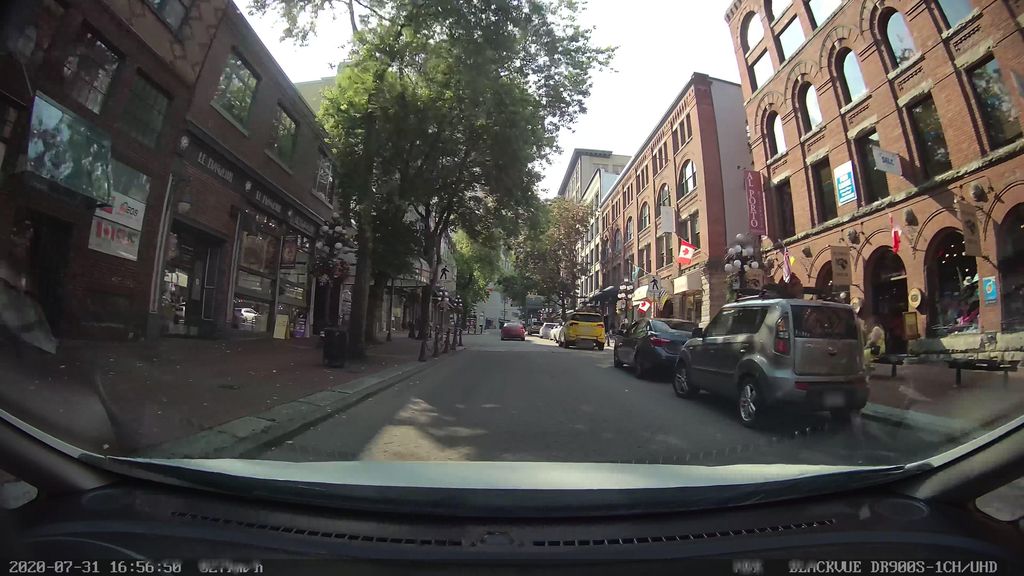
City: vancouver